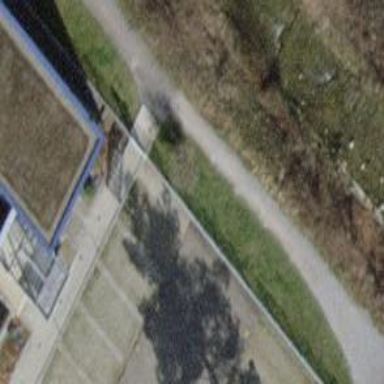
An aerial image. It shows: Gate.